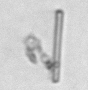
Label: fiber_TAG_external_detritus